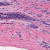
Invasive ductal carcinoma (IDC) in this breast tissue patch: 0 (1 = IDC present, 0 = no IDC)